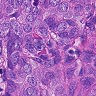
Metastatic tissue present: yes